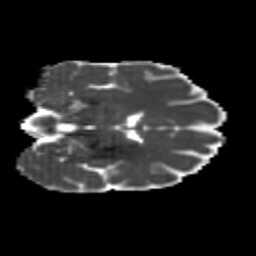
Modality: MD
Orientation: coronal
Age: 26
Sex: female
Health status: healthy
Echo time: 0.074 s